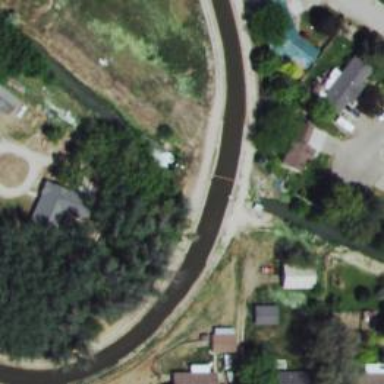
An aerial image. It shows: Canal.